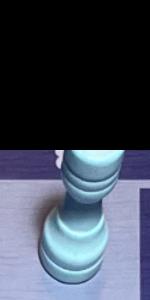
Label: Rook_White